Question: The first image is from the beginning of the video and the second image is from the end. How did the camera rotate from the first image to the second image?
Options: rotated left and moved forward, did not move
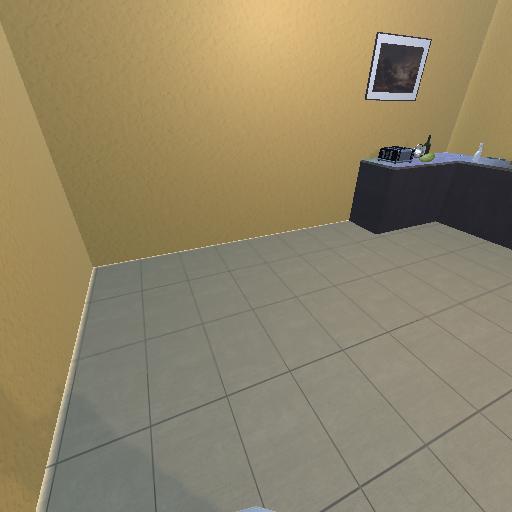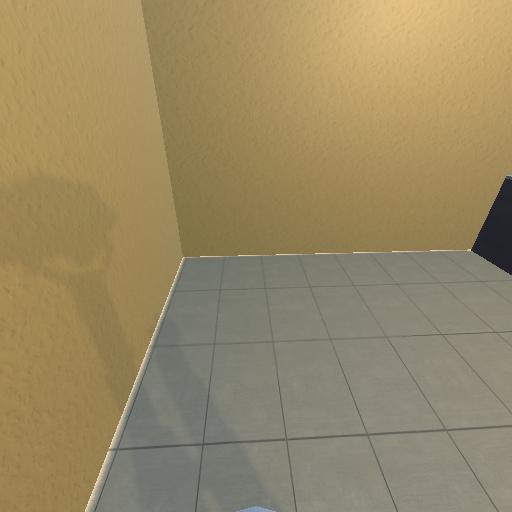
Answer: rotated left and moved forward